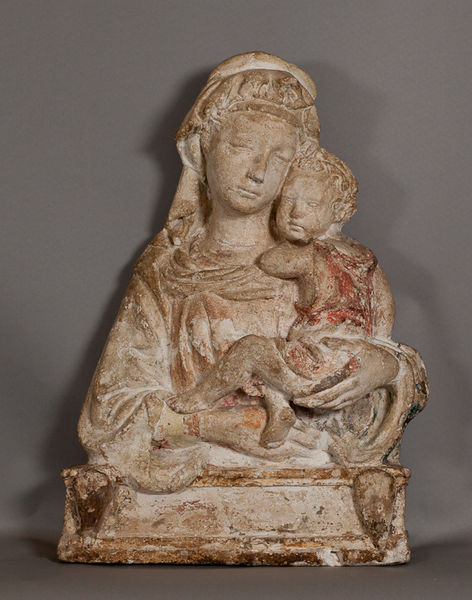
Titel: Madonna and Child
Künstler: Jacopo Della Quercia
Standort: Amherst (Massachusetts, USA)
Institution: Mead Art Museum, Amherst College
Schlagwörter: embrace, hands, people, red, white, face, hair, old, robe, woman, brown, hand, classical, rock, stone, orange, child, costume, eyes, feet, bust, mother, mouth, faces, plaster, sculpture, statue, virgin, love, marble, madonna, arms, neck, family, jesus, italian, museum, legs, lips, baby, carry, mary, carving, hold, skull, heads, veil, blood, infant, virgin mary, hug, holding, terracotta, whie, clay, patina, skulls, aged